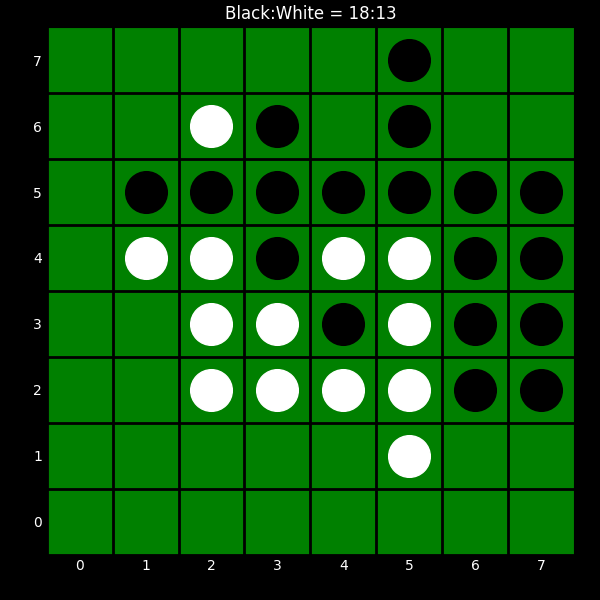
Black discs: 18
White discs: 13